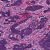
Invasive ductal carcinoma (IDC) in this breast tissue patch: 0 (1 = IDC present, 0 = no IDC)